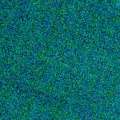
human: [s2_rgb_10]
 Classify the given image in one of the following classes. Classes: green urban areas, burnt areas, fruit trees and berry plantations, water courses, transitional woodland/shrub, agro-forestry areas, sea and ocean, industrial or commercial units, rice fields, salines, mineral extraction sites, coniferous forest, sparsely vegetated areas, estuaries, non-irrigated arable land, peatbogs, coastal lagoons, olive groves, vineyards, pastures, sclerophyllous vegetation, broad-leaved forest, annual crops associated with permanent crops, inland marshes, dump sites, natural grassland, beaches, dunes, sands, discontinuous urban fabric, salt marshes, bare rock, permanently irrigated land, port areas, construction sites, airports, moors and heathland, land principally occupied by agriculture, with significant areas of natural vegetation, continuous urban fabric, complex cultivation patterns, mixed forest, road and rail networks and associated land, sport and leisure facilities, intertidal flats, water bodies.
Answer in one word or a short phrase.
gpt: sea and ocean